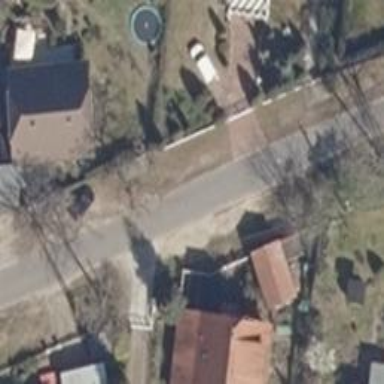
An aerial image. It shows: Asphalt road in residential area.